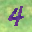
Label: 4